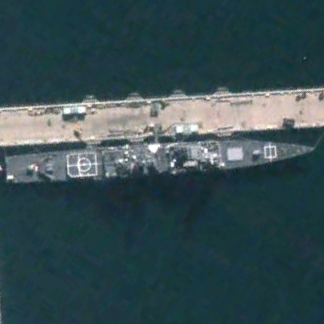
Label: cruiser